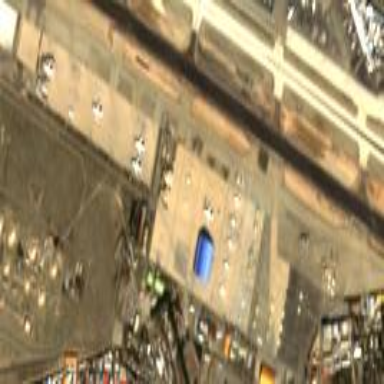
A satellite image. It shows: Military area with airport apron.